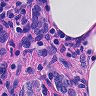
Metastatic tissue present: yes